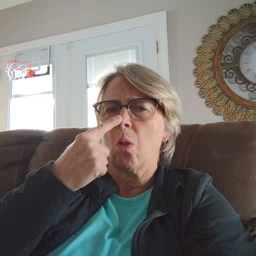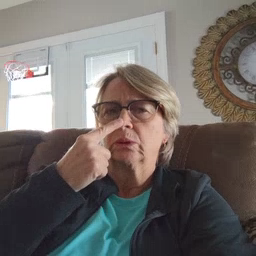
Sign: nose